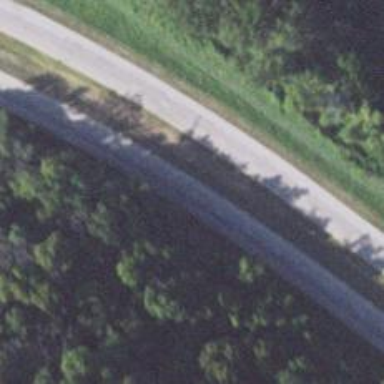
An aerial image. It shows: Trunk highway with expressway features.